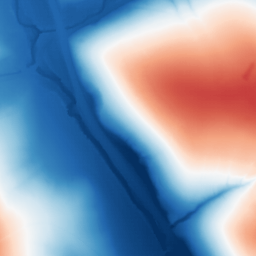
Category: trend_removal
Decomposition family: polynomial
Decomposition parameters: degree: 1
Upsampling method: sinc_hamming
Upsampling parameters: scale: 2
kernel_size: 8
Upsampling scale: 2